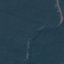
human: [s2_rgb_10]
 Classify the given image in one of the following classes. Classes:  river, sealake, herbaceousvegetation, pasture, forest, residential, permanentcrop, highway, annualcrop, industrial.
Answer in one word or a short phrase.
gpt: Forest